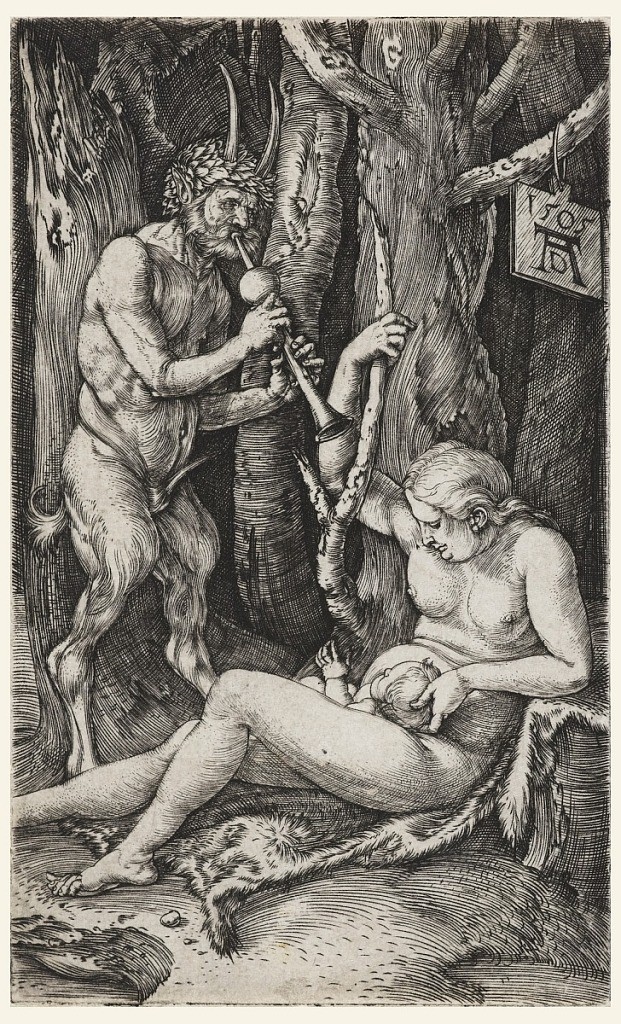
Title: The Satyr Family
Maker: Albrecht Dürer, German, 1471–1528
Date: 1505
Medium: Engraving on laid paper
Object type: Print
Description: A satyr stands at left, playing a flute. A woman is seated on an animal skin, at right, holding a child on her lap. Trees in the background.